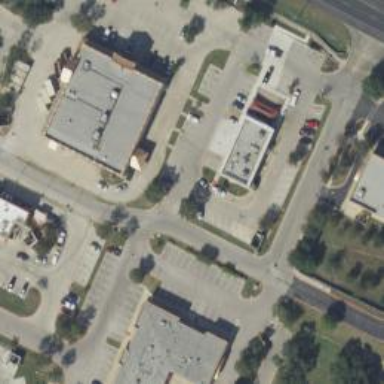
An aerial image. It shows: Pharmacy providing healthcare services.